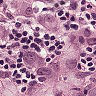
Metastatic tissue present: yes